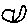
Label: fish